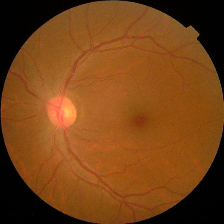
Diabetic retinopathy grade: No DR